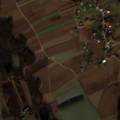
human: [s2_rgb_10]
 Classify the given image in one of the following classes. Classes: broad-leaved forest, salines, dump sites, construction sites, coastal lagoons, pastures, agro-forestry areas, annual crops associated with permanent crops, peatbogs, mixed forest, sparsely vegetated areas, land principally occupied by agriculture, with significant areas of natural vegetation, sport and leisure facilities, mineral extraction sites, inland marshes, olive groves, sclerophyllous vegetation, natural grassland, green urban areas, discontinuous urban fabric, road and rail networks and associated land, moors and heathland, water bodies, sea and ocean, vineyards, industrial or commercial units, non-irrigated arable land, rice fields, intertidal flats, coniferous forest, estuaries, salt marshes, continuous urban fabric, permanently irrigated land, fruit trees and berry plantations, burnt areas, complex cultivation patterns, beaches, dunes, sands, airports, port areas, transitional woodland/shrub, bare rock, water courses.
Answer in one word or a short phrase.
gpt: non-irrigated arable land, complex cultivation patterns, land principally occupied by agriculture, with significant areas of natural vegetation, mixed forest